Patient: sex M, age 68
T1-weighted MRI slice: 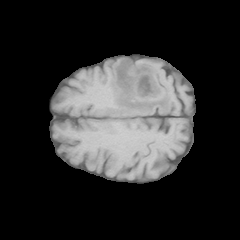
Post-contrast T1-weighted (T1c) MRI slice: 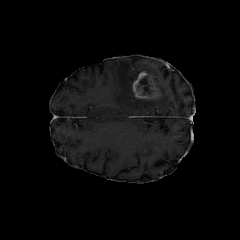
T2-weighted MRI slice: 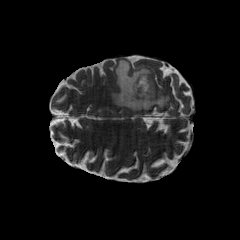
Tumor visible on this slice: yes
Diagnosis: Glioblastoma, IDH-wildtype
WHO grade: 4